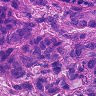
Metastatic tissue present: yes